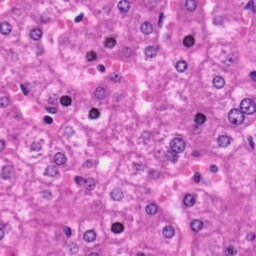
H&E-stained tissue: Liver